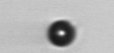
Label: bead